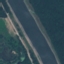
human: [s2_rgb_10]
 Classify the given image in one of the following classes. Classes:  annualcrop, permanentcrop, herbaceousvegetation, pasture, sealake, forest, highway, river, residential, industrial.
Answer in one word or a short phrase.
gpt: River